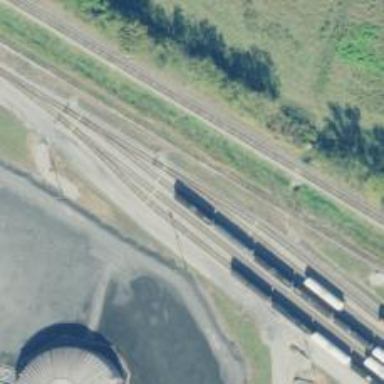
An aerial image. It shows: Railway spur service.